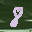
Label: 8